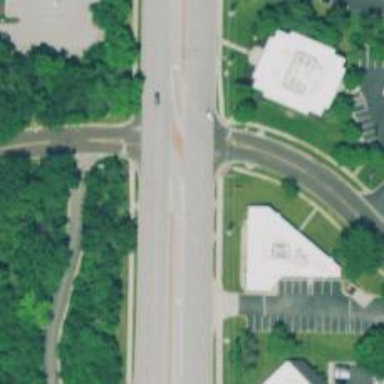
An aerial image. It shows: Dash road marking.